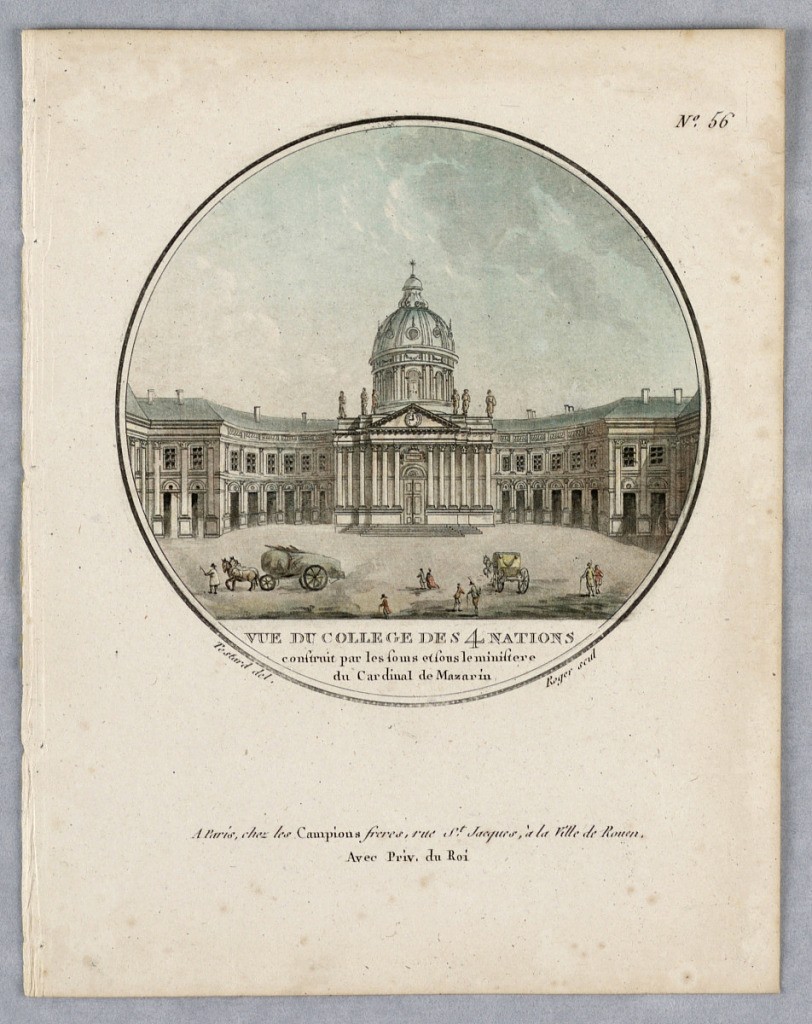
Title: The College des Quatres Nations, Plate 56 from "Vues Pittoresques des Princepaux Édifices de Paris"
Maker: Les Campion Frères, Paris, France
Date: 1792
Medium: Engraving and brush and watercolors on paper
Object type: Print
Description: View of the court and entrance to the College of Four Nations; wagons and figures in the foreground. Title, artists' and publisher's names below.